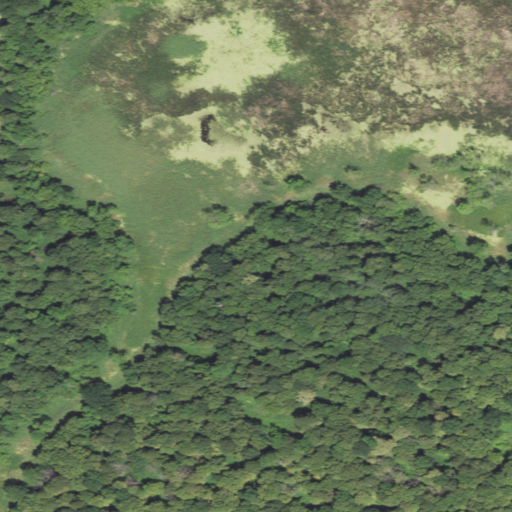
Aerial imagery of island in Minnesota named Anderson Island containing herbaceous wetlands, deciduous forest, and woody wetlands